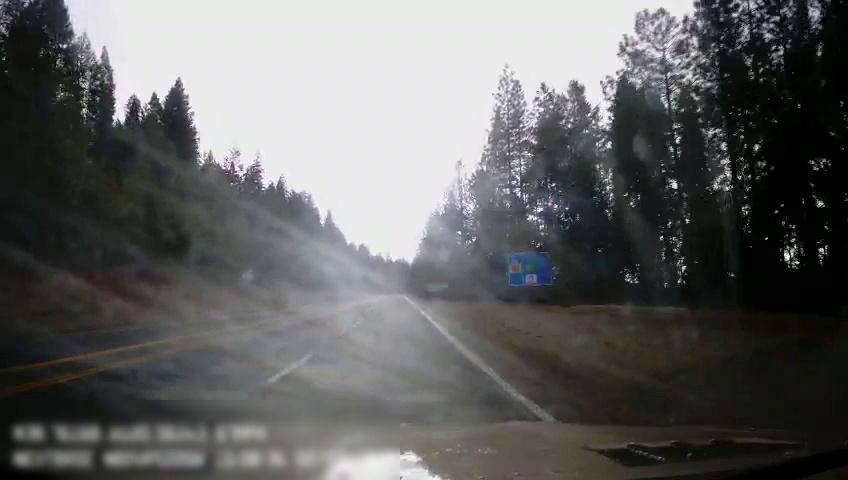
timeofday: Day
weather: Cloudy
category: Drivable Space
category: Lanes | Current Lane
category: Lanes | Current Lane
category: Lanes | Alternate Lane